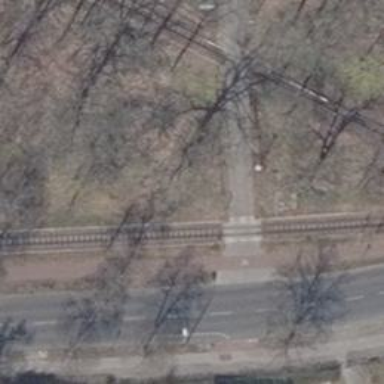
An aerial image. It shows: Tram crossing on the railway.